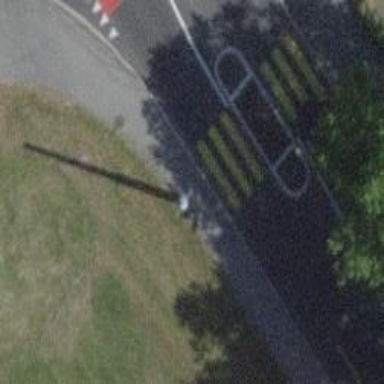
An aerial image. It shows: Kerb serving as barrier.